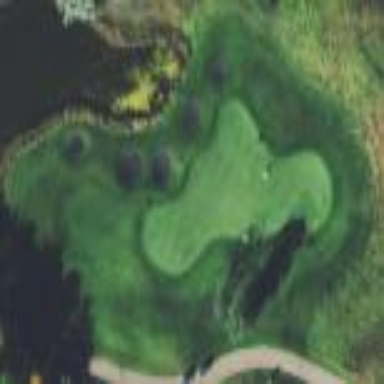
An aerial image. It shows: Area of rough grass used for golf.